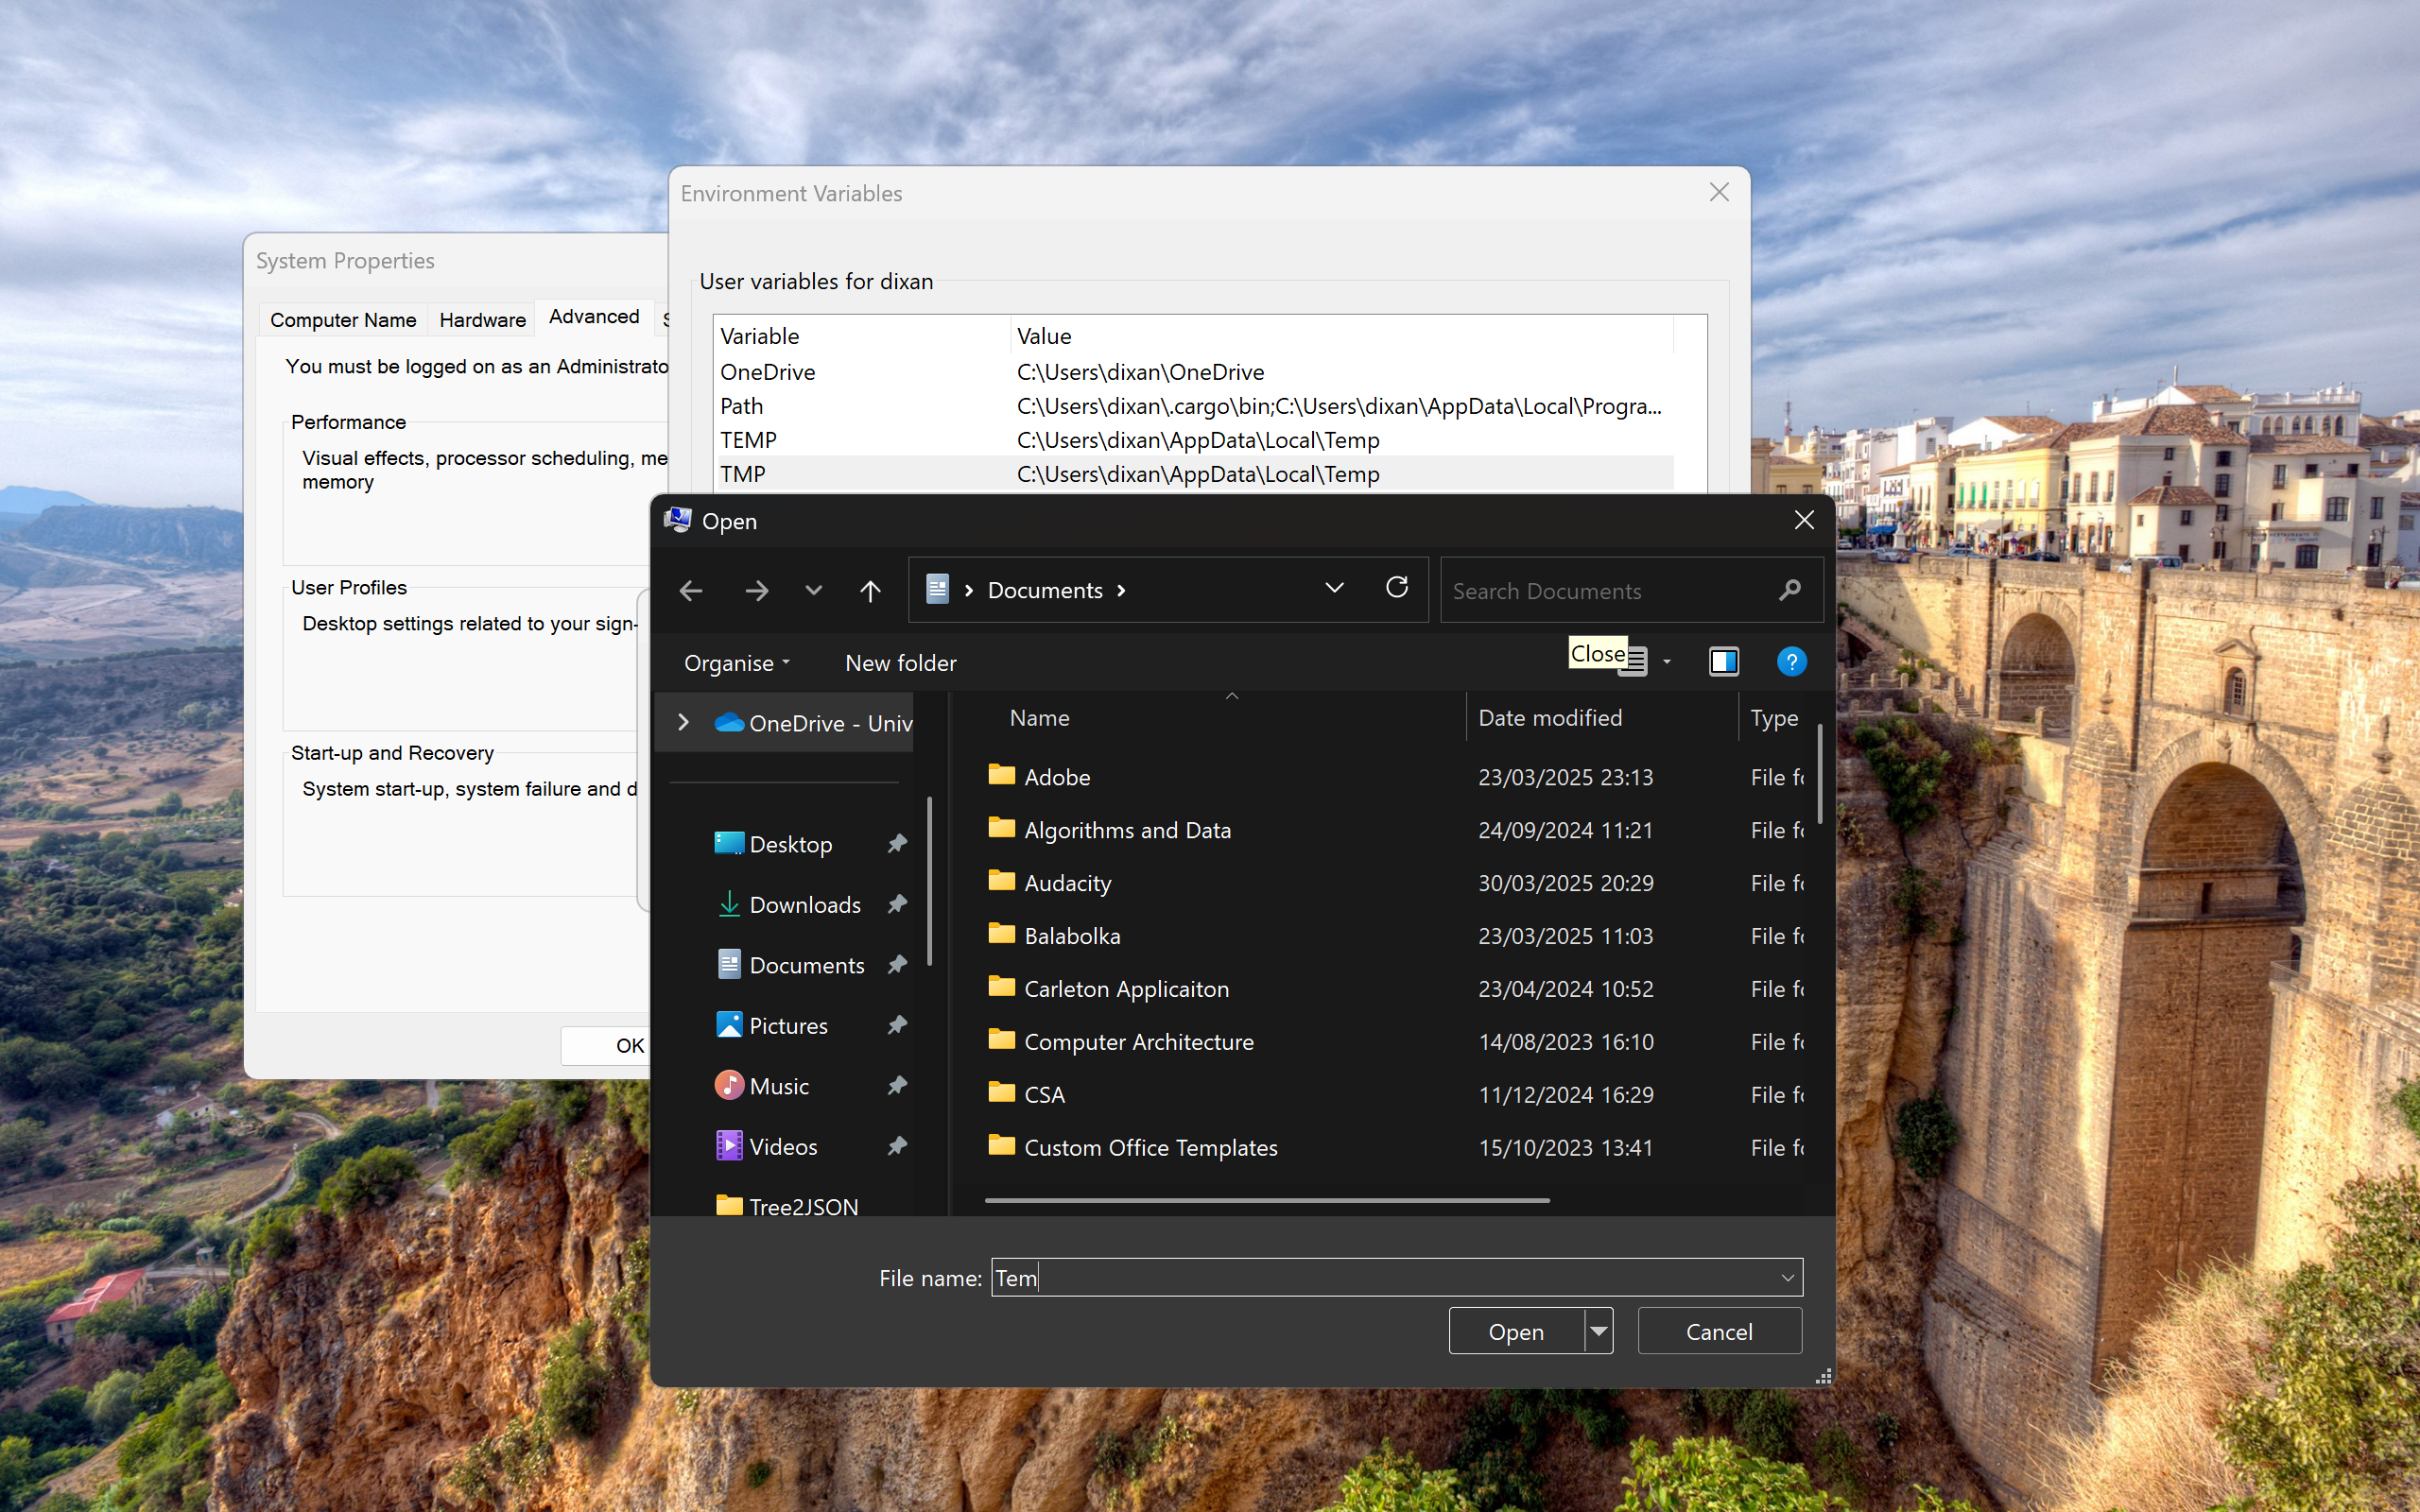
UI elements on screen:
"Desktop - window"
"window"
"System - menu bar - Contains commands to manipulate the window"
"System - menu item"
"window"
"pane"
"window"
"pane"
"window"
"FolderView - list"
"Recycle Bin - list item"
"Adobe Acrobat - list item"
"Adobe Digital Editions 4.5 - list item"
"Attack SharkX3Mouse - list item"
"Audacity - list item"
"Edit - list item"
"HP Support Assistant - list item"
"Imaging Edge Desktop - list item"
"NVDA - list item"
"Riot Client - list item"
"Ryzen Controller - list item"
"Steam - list item"
"VALORANT - list item"
"Viewer - list item"
"AddonTemplate-master - list item"
"nvda_dumps - list item"
"Screenshots - list item"
"treetojson - list item"
"Tree2JSON.nvda-addon - list item"